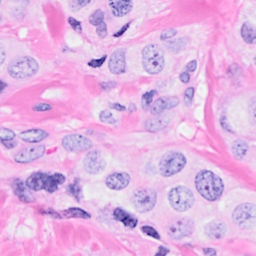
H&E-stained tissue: Breast